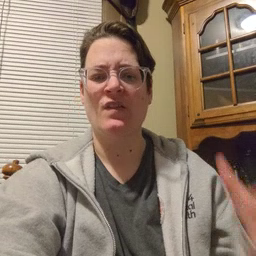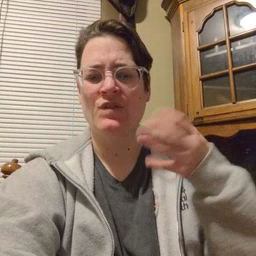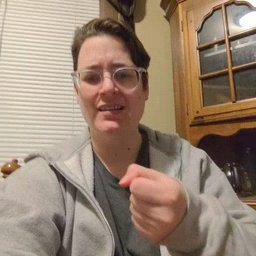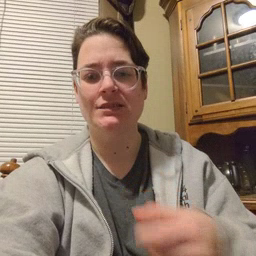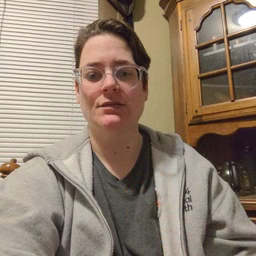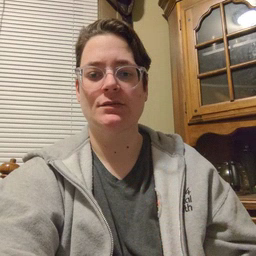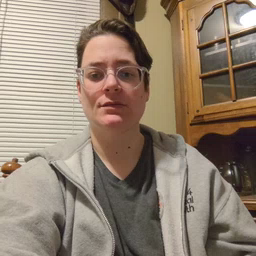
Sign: fast